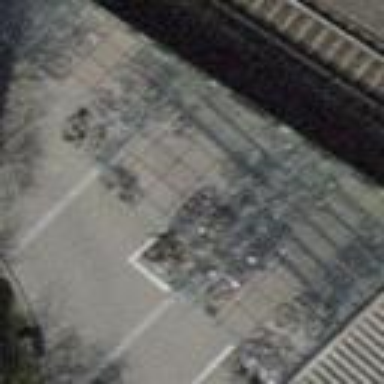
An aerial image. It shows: Rack for bicycle parking.